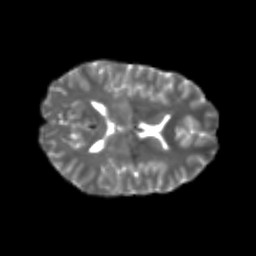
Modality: T2w
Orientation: axial
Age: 22
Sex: female
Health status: healthy
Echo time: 0.074 s